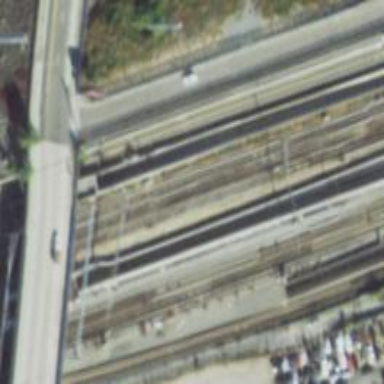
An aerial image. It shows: Railway track with contact lines for electrification.